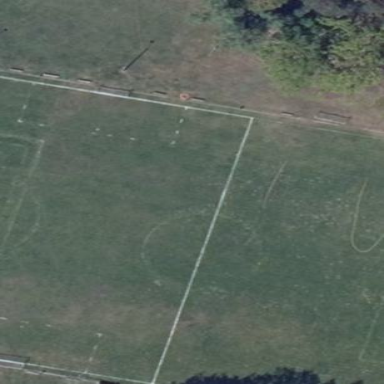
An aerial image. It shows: Soccer pitch designated for leisure and sports activities.